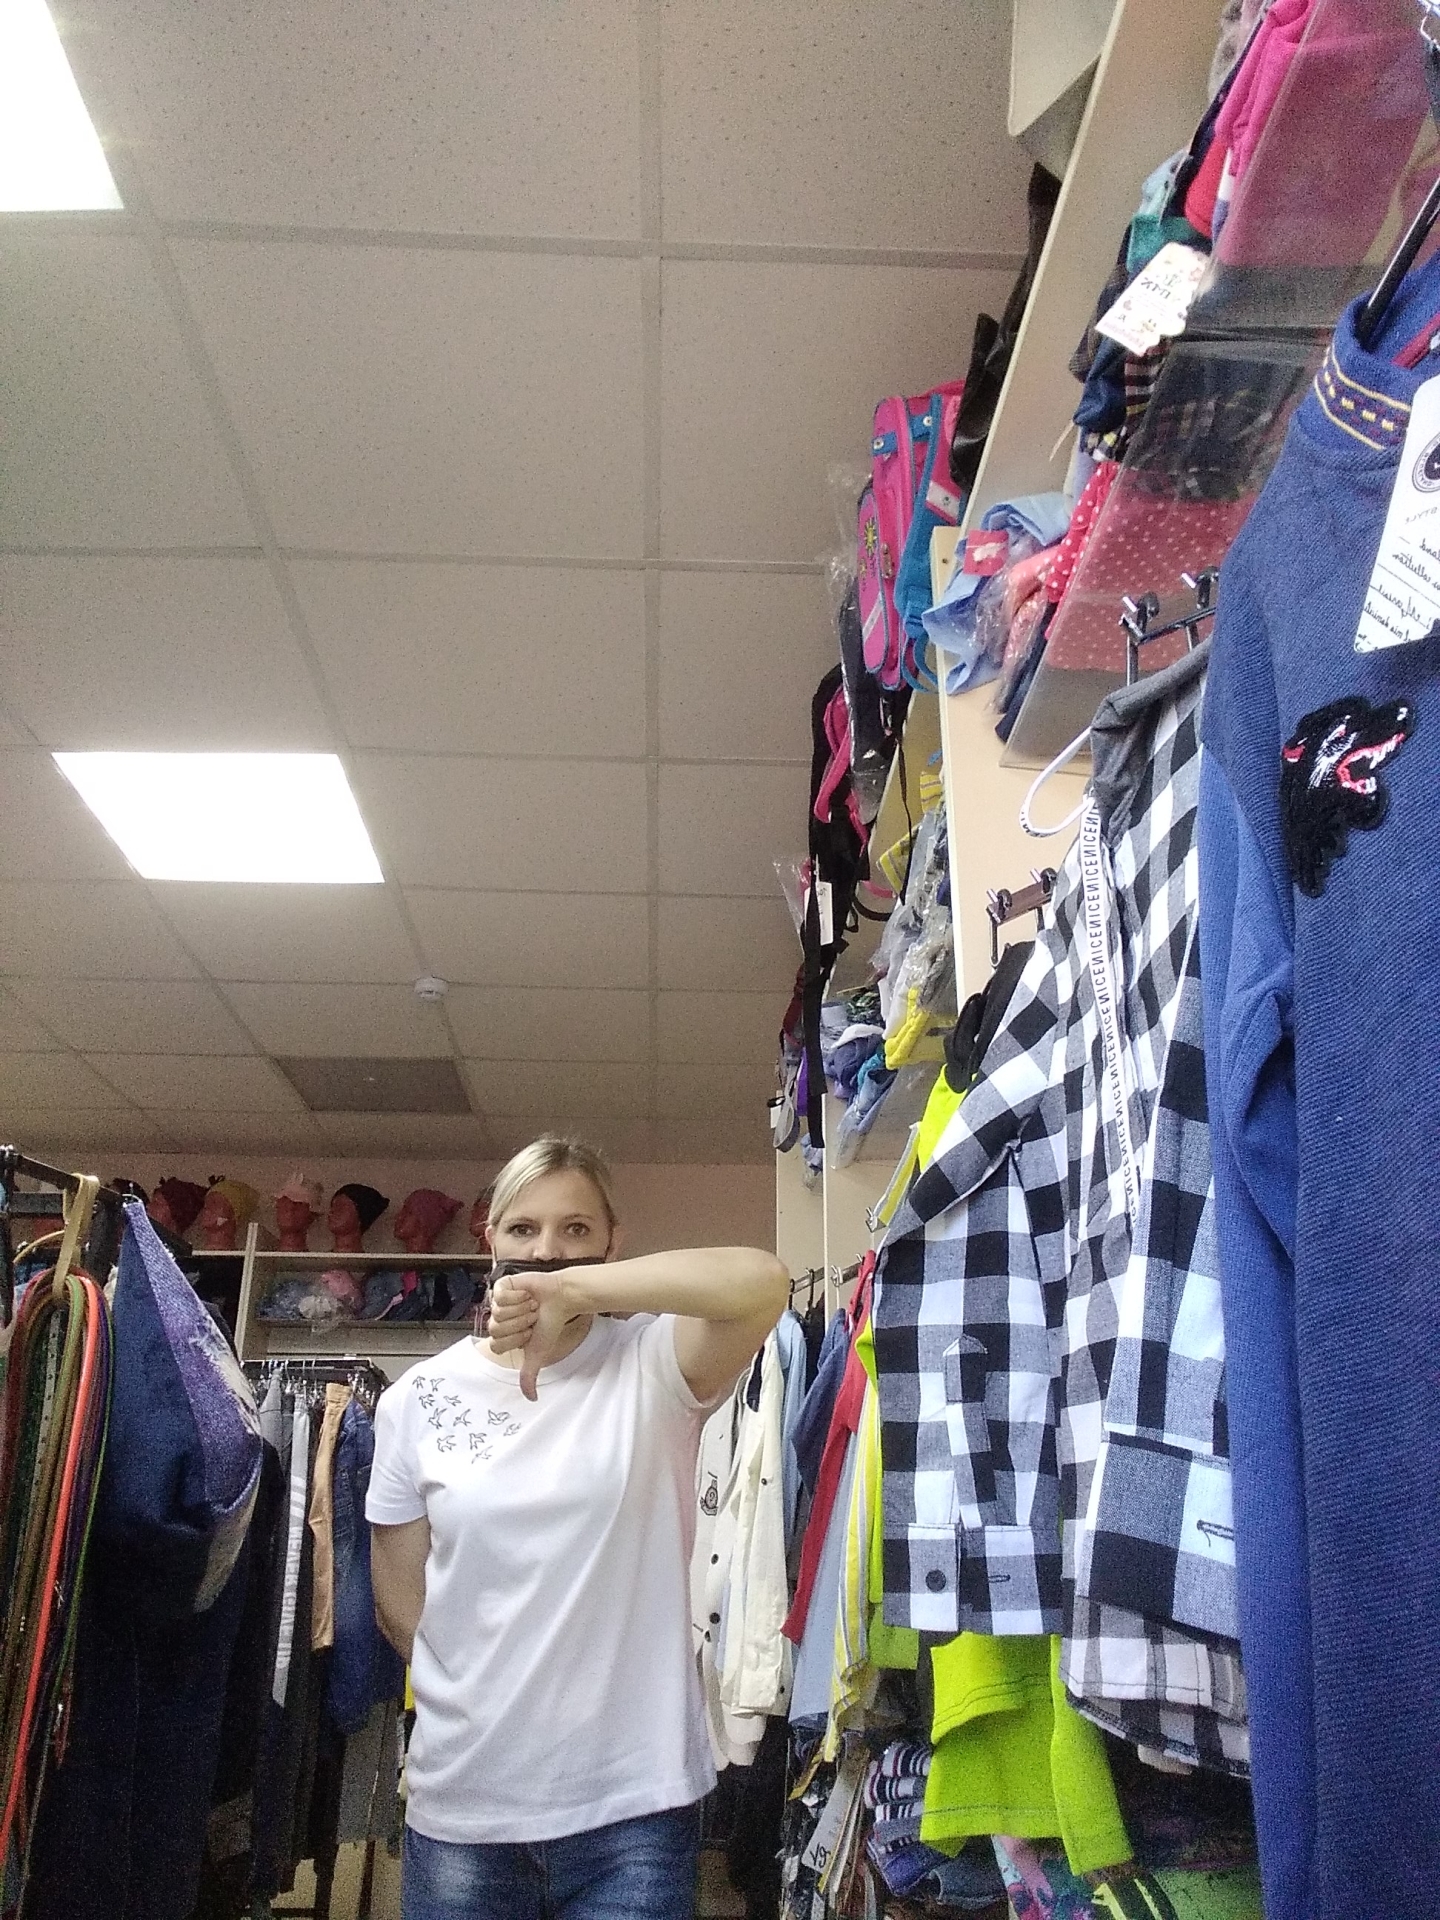
Label: noise